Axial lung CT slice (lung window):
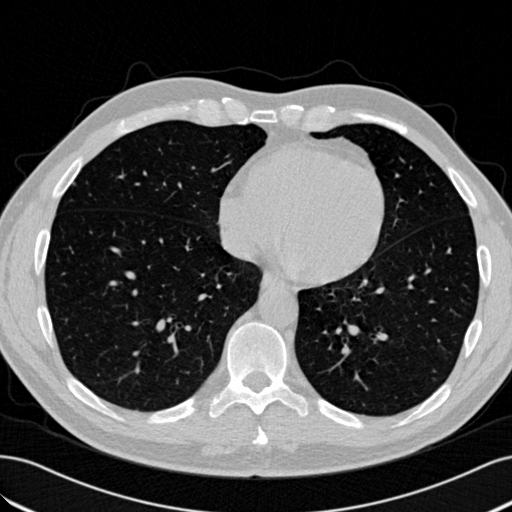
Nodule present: yes
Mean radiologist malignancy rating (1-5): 1